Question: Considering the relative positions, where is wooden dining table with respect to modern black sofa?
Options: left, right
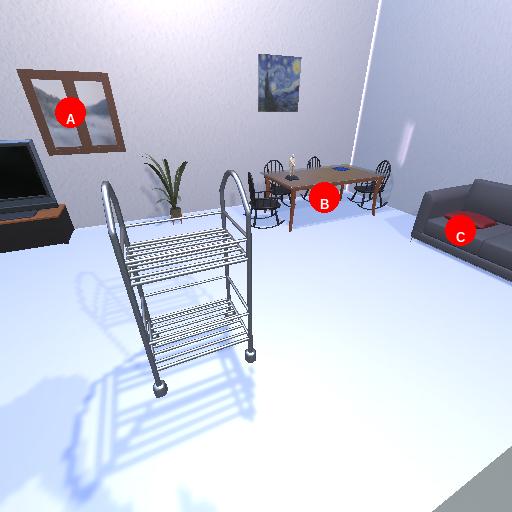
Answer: left